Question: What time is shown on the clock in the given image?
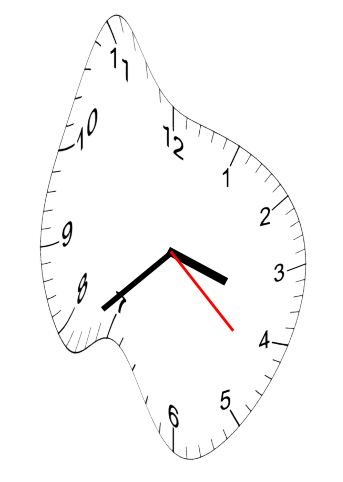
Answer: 03:38:22